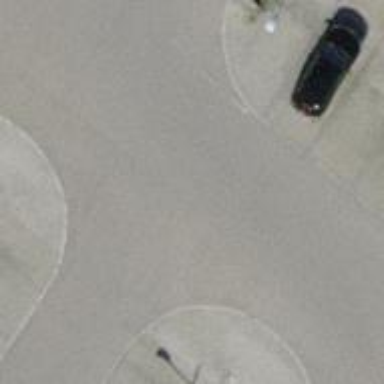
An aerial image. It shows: Parking aisle designated as service road.